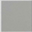
Piece: xx